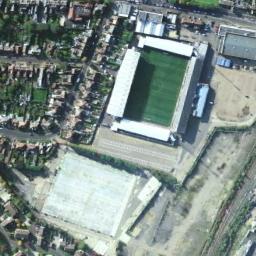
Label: stadium